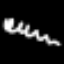
Label: squiggle